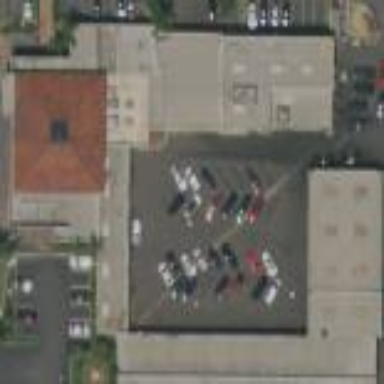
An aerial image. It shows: Commercial building used for cars.